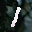
Label: 1